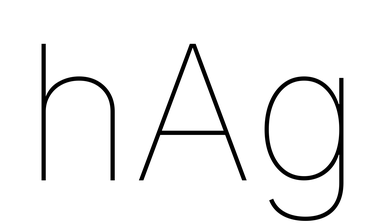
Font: Inter_Thin